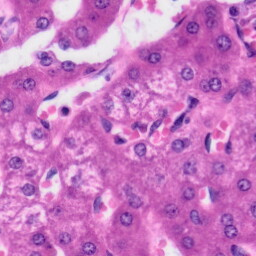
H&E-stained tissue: Liver